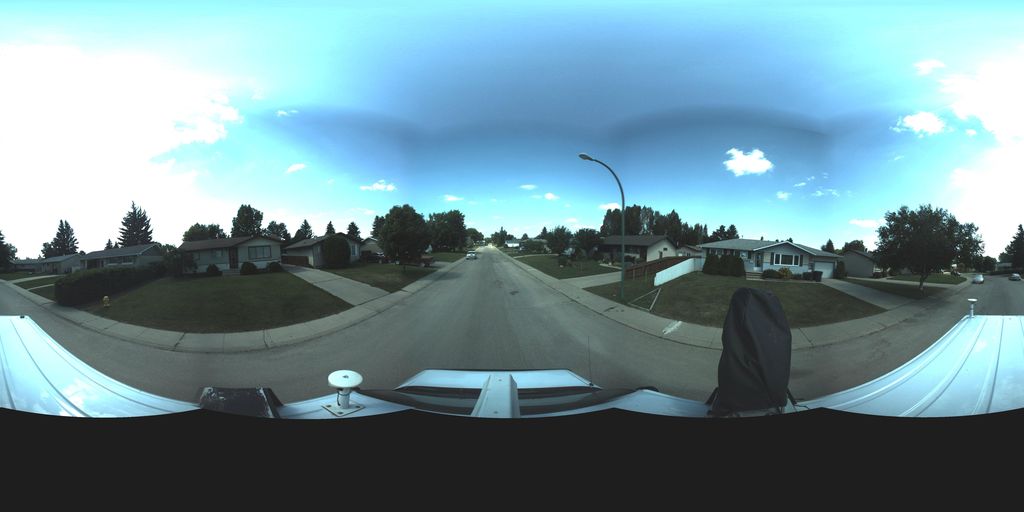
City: saskatoon